Question: In my WPF app, I see these smear-like visual corruptions, especially around rounded corners. Notice the problem with the upper corners of the button.

I tried the following but the issue persists:
- - -
What might be causing this?
'''
<Button Width="Auto" Click="btnAdd_Click" Height="Auto" x:Name="btnAdd" VerticalAlignment="Center" HorizontalAlignment="Right" Focusable="False" Margin="20,0,0,0" SnapsToDevicePixels="True">
<StackPanel Orientation="Horizontal" Margin="0">
<TextBlock Text="Ekle" HorizontalAlignment="Center" VerticalAlignment="Center" Margin="0,0,5,0"/>
<Image Source="/FideKiosk;component/Icons/right.png" MaxWidth="30" Width="15" Height="15"/>
</StackPanel>
</Button>
'''
and then I have an implicit style in Application.Resources:
'''
<Style TargetType="{x:Type Button}">
<Setter Property="Template">
<Setter.Value>
<ControlTemplate TargetType="{x:Type Button}">
<Grid x:Name="grid">
<Rectangle RadiusX="10" RadiusY="10" x:Name="rectangle" Opacity="0.995">
<Rectangle.Effect>
<DropShadowEffect ShadowDepth="0" BlurRadius="0" Color="#FFC0F3AD" Opacity="0"/>
</Rectangle.Effect>
<Rectangle.Fill>
<LinearGradientBrush EndPoint="0.501,0.039" StartPoint="0.501,0.971">
<GradientStop Color="#FF346223" Offset="0.124" />
<GradientStop Color="#FF325625" Offset="0.526" />
<GradientStop Color="#FF39622B" Offset="0.534" />
<GradientStop Color="#FF367021" Offset="0" />
<GradientStop Color="#FF4A8535" Offset="0.986" />
</LinearGradientBrush>
</Rectangle.Fill>
</Rectangle>
<ContentPresenter HorizontalAlignment="{TemplateBinding HorizontalContentAlignment}" VerticalAlignment="{TemplateBinding VerticalContentAlignment}" RecognizesAccessKey="True" Margin="15" />
</Grid>
<ControlTemplate.Triggers>
<Trigger Property="IsEnabled" Value="False">
<Setter Property="Opacity" TargetName="grid" Value="0.5"/>
</Trigger>
<Trigger Property="IsMouseCaptureWithin" Value="True">
<Setter Property="Effect" TargetName="rectangle">
<Setter.Value>
<DropShadowEffect BlurRadius="30" Color="#FFC0F3AD" Opacity="1" ShadowDepth="0"/>
</Setter.Value>
</Setter>
<Setter Property="Fill" TargetName="rectangle">
<Setter.Value>
<LinearGradientBrush EndPoint="0.501,0.039" StartPoint="0.501,0.971">
<GradientStop Color="#FF346223" Offset="0.303"/>
<GradientStop Color="#FF325625" Offset="0.526"/>
<GradientStop Color="#FF39622B" Offset="0.534"/>
<GradientStop Color="#FF4A8535" Offset="0"/>
<GradientStop Color="#FF8AC077" Offset="0.986"/>
</LinearGradientBrush>
</Setter.Value>
</Setter>
</Trigger>
</ControlTemplate.Triggers>
</ControlTemplate>
</Setter.Value>
</Setter>
</Style>
'''
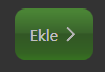
Answer: I used your code and could not find any artifacts in neither the designer nor when running the app. So unless you have more UI elements that are not in code you presented my guess is that the graphics card (hardware/driver) on your machine is causing this.
You could test this by switching to software rendering: <URL>